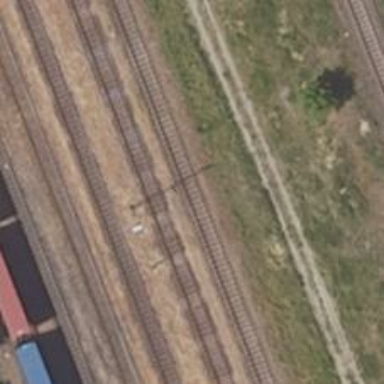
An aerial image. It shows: Railway yard in service.